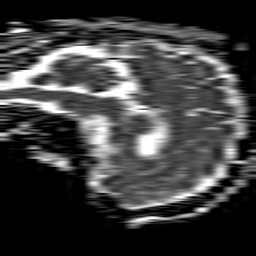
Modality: ADC
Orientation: sagittal
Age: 42
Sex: male
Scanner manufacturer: philips
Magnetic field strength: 1.5 T
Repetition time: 4.6 s
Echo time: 0.08528 s